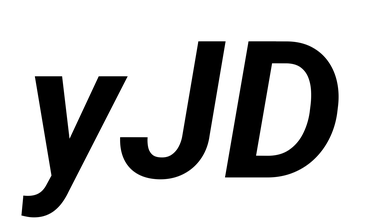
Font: Roboto-Italic_Bold_Italic